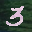
Label: 3